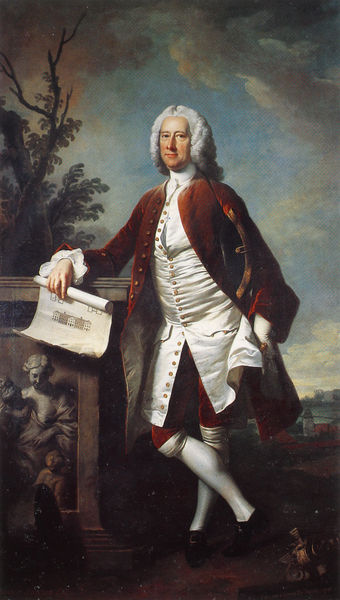
Titel: Dr Richard Mead
Künstler: Allan Ramsay
Institution: Thomas Coram Foundation for Children
Schlagwörter: baum, blau, gemälde, hand, himmel, mann, weiß, wolken, landschaft, mädchen, frau, hintergrund, schwarz, skizze, haus, rot, malerei, hose, jacke, samt, sockel, bild, bildnis, herr, hände, portrait, porträt, busch, gewand, mantel, kaufmann, engel, garten, skulptur, beine, perücke, schrift, papier, lehnen, knöpfe, gehrock, weste, strümpfe, portait, stand, adeliger, helm, rolle, wappen, grab, brief, herzog, plan, schriftrolle, kniestrümpfe, samtmantel, maria, überkreuzt, perrücke, bauplan, architekt, sarkophag, baumeister, grabstein, lehnherr, herrschaftsportrait